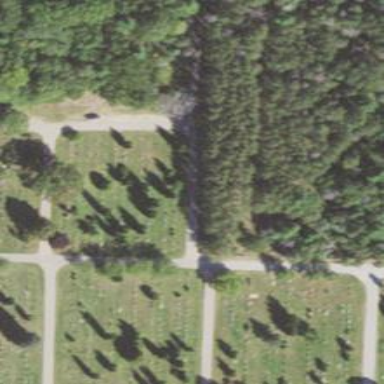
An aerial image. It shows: Sector in the cemetery.